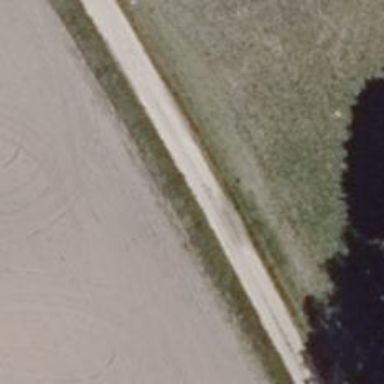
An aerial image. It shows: Track with grade3 tracktype.